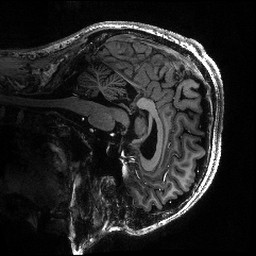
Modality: T1w
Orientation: sagittal
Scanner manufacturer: siemens
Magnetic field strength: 6.98 T
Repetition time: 2.83 s
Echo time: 0.00279 s